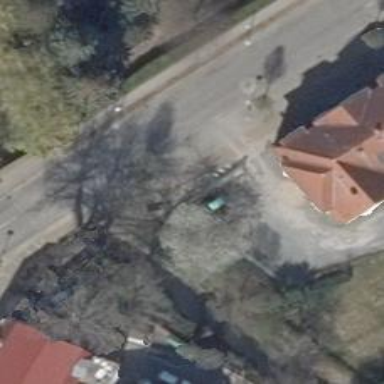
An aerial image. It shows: Sidewalk along the footway.